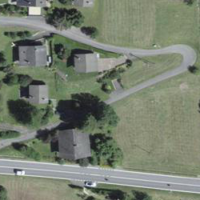
EUNIS habitat code: 23
Species observed at this site:
Corylus avellana